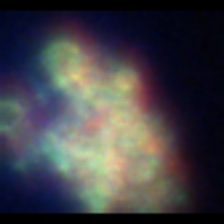
Taxon: Unknown_detritus
Group: Unknown